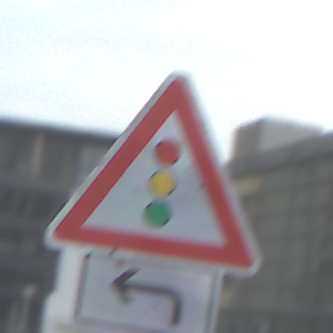
Verkehrszeichen: Lichtzeichenanlage
Zusatzzeichen unten: RichtungsangabeDurchPfeile2
Umgebung: Outdoor, Urban
Tageszeit: SunriseSunset
Wetter: PartlyCloudy
Licht: Natural
Jahreszeit: NotSpecified
Kontrast: LowContrast